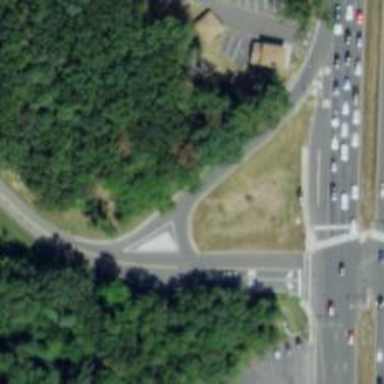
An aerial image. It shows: Trunk_link highway with jughandle junction.